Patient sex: M
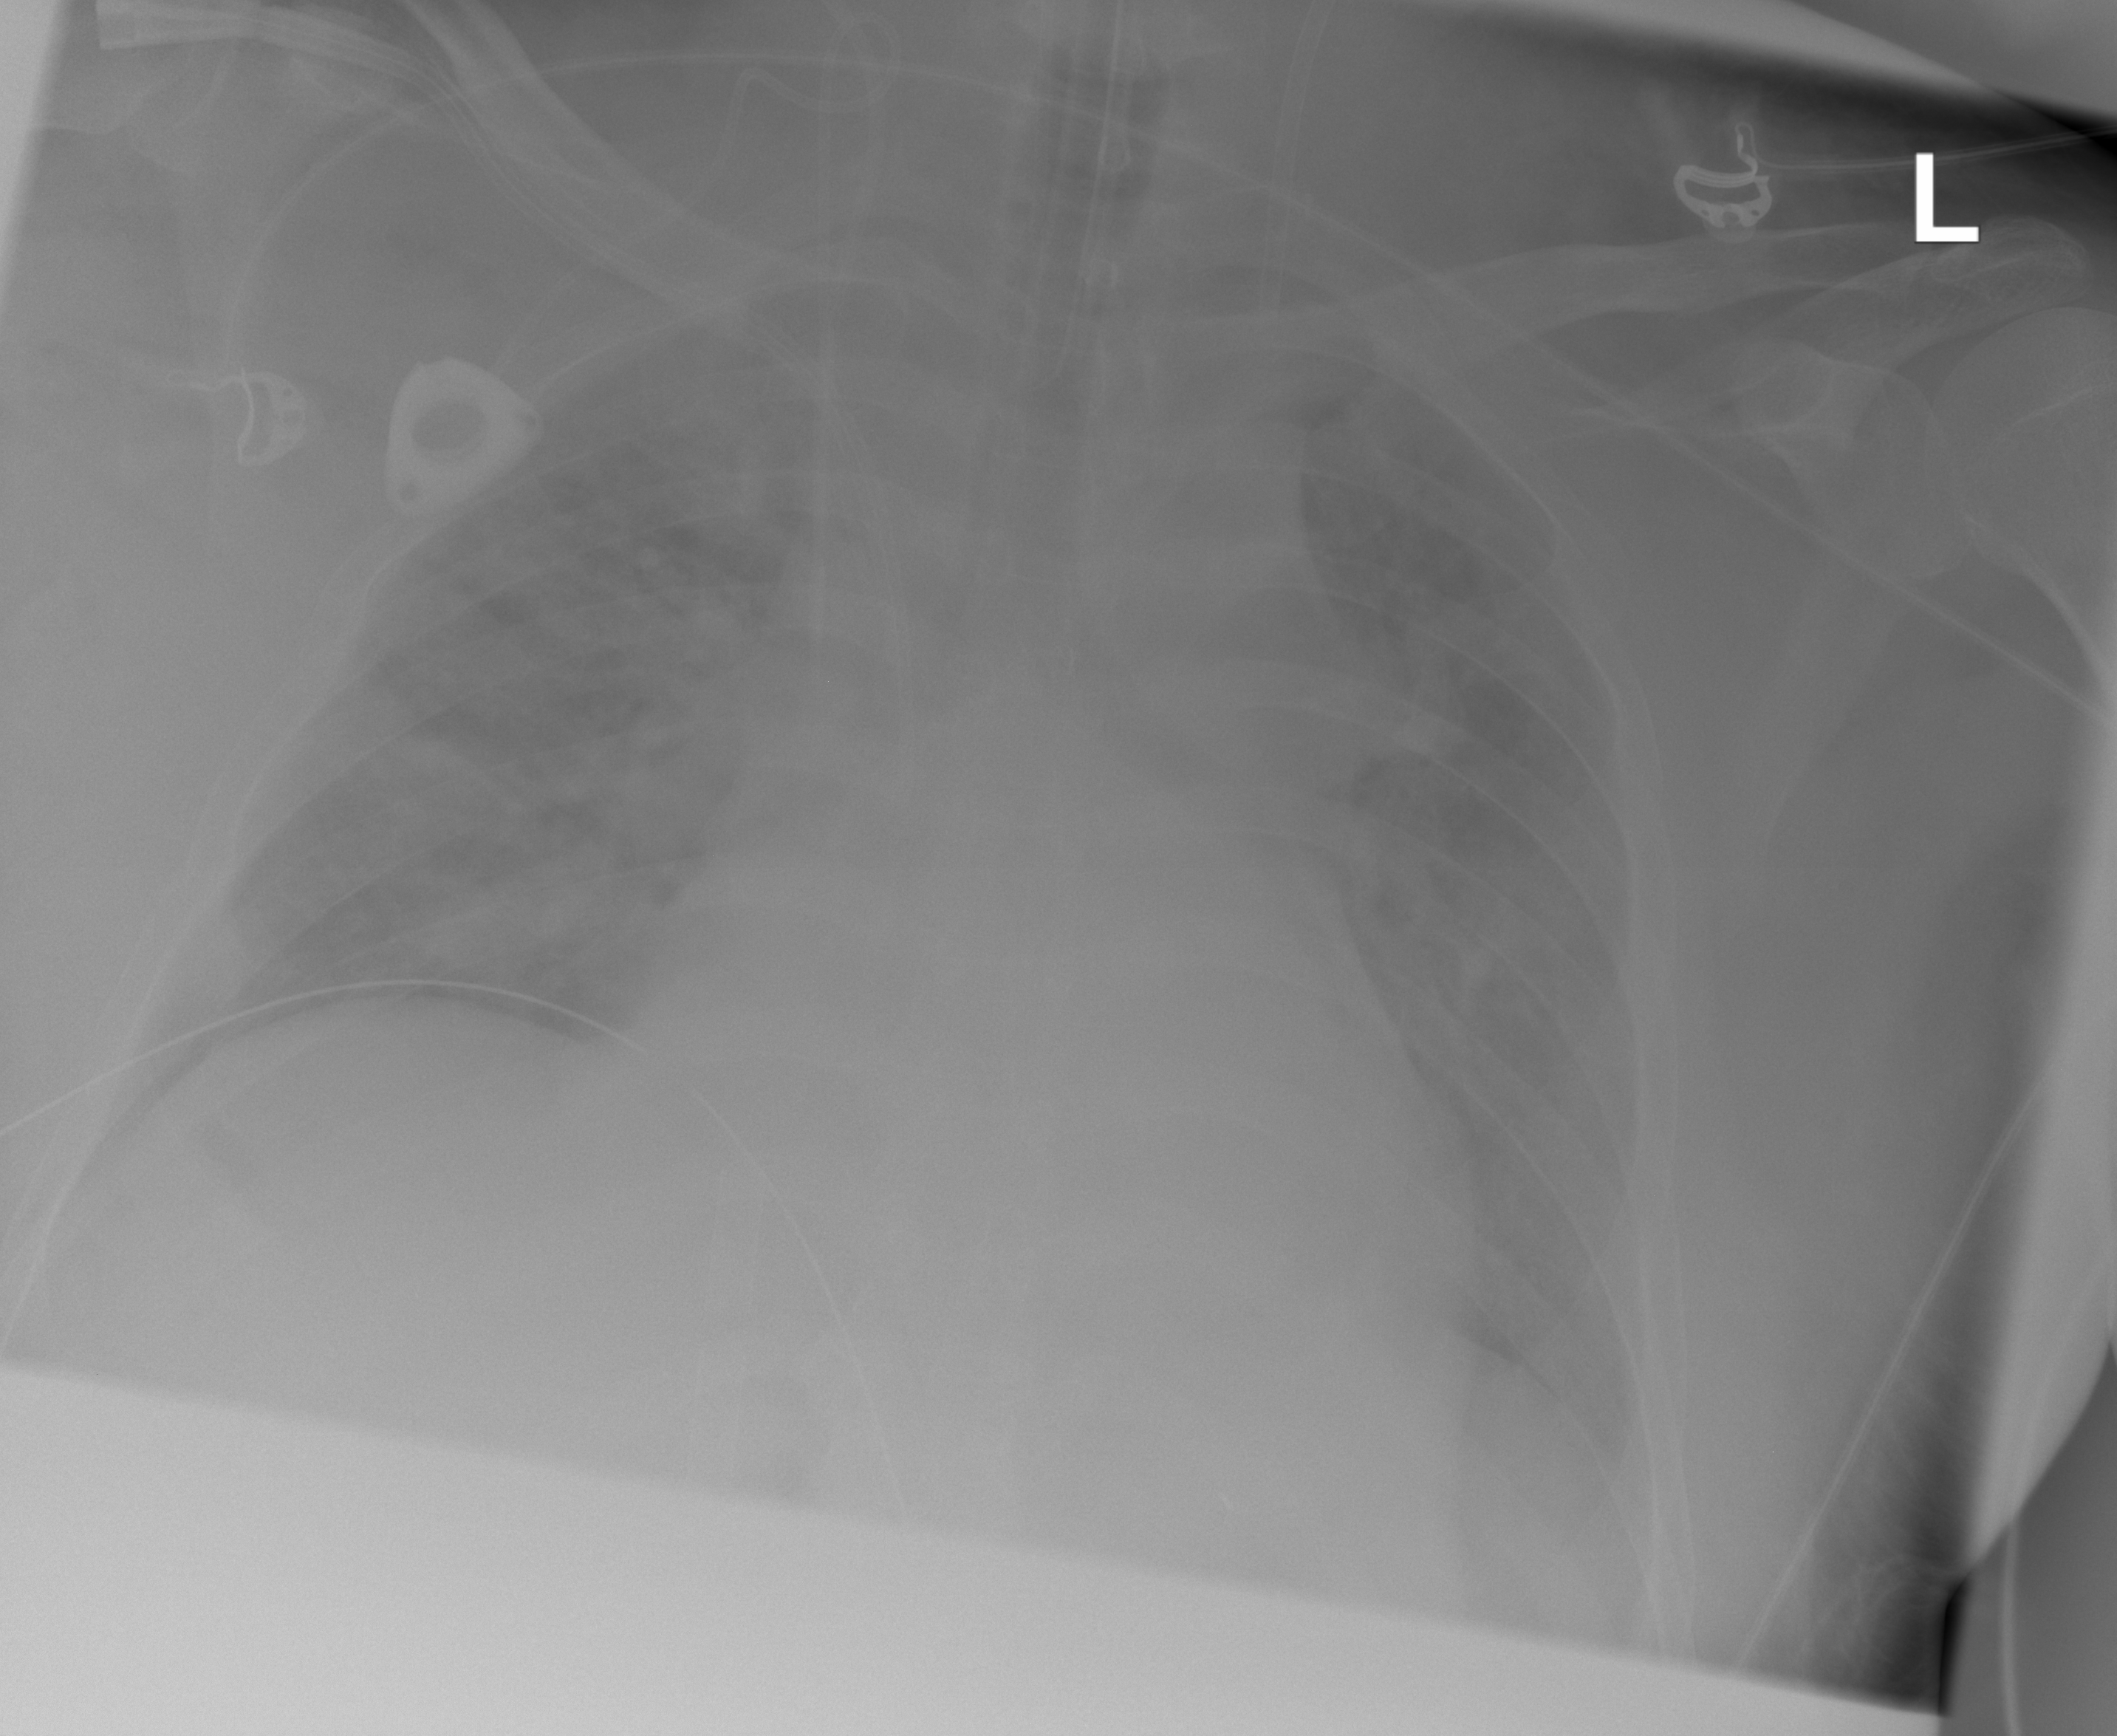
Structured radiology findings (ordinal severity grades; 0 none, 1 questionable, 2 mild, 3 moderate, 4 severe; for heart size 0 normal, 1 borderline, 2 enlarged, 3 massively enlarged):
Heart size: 2
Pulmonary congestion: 2
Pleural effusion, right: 1
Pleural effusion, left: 0
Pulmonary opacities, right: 1
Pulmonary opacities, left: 0
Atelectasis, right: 0
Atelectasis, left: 0